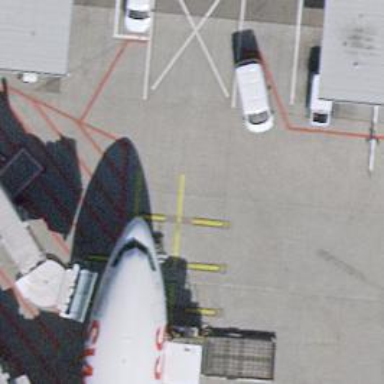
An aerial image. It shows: Airport parking position.